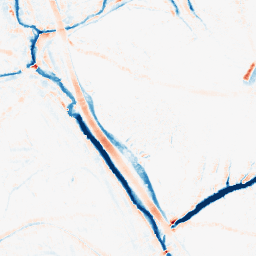
Category: morphological
Decomposition family: morphological_ellipse
Decomposition parameters: operation: average
width: 10
height: 10
Upsampling method: cubic_catmull_rom
Upsampling parameters: scale: 2
Upsampling scale: 2